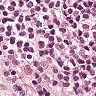
Metastatic tissue present: no